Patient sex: F
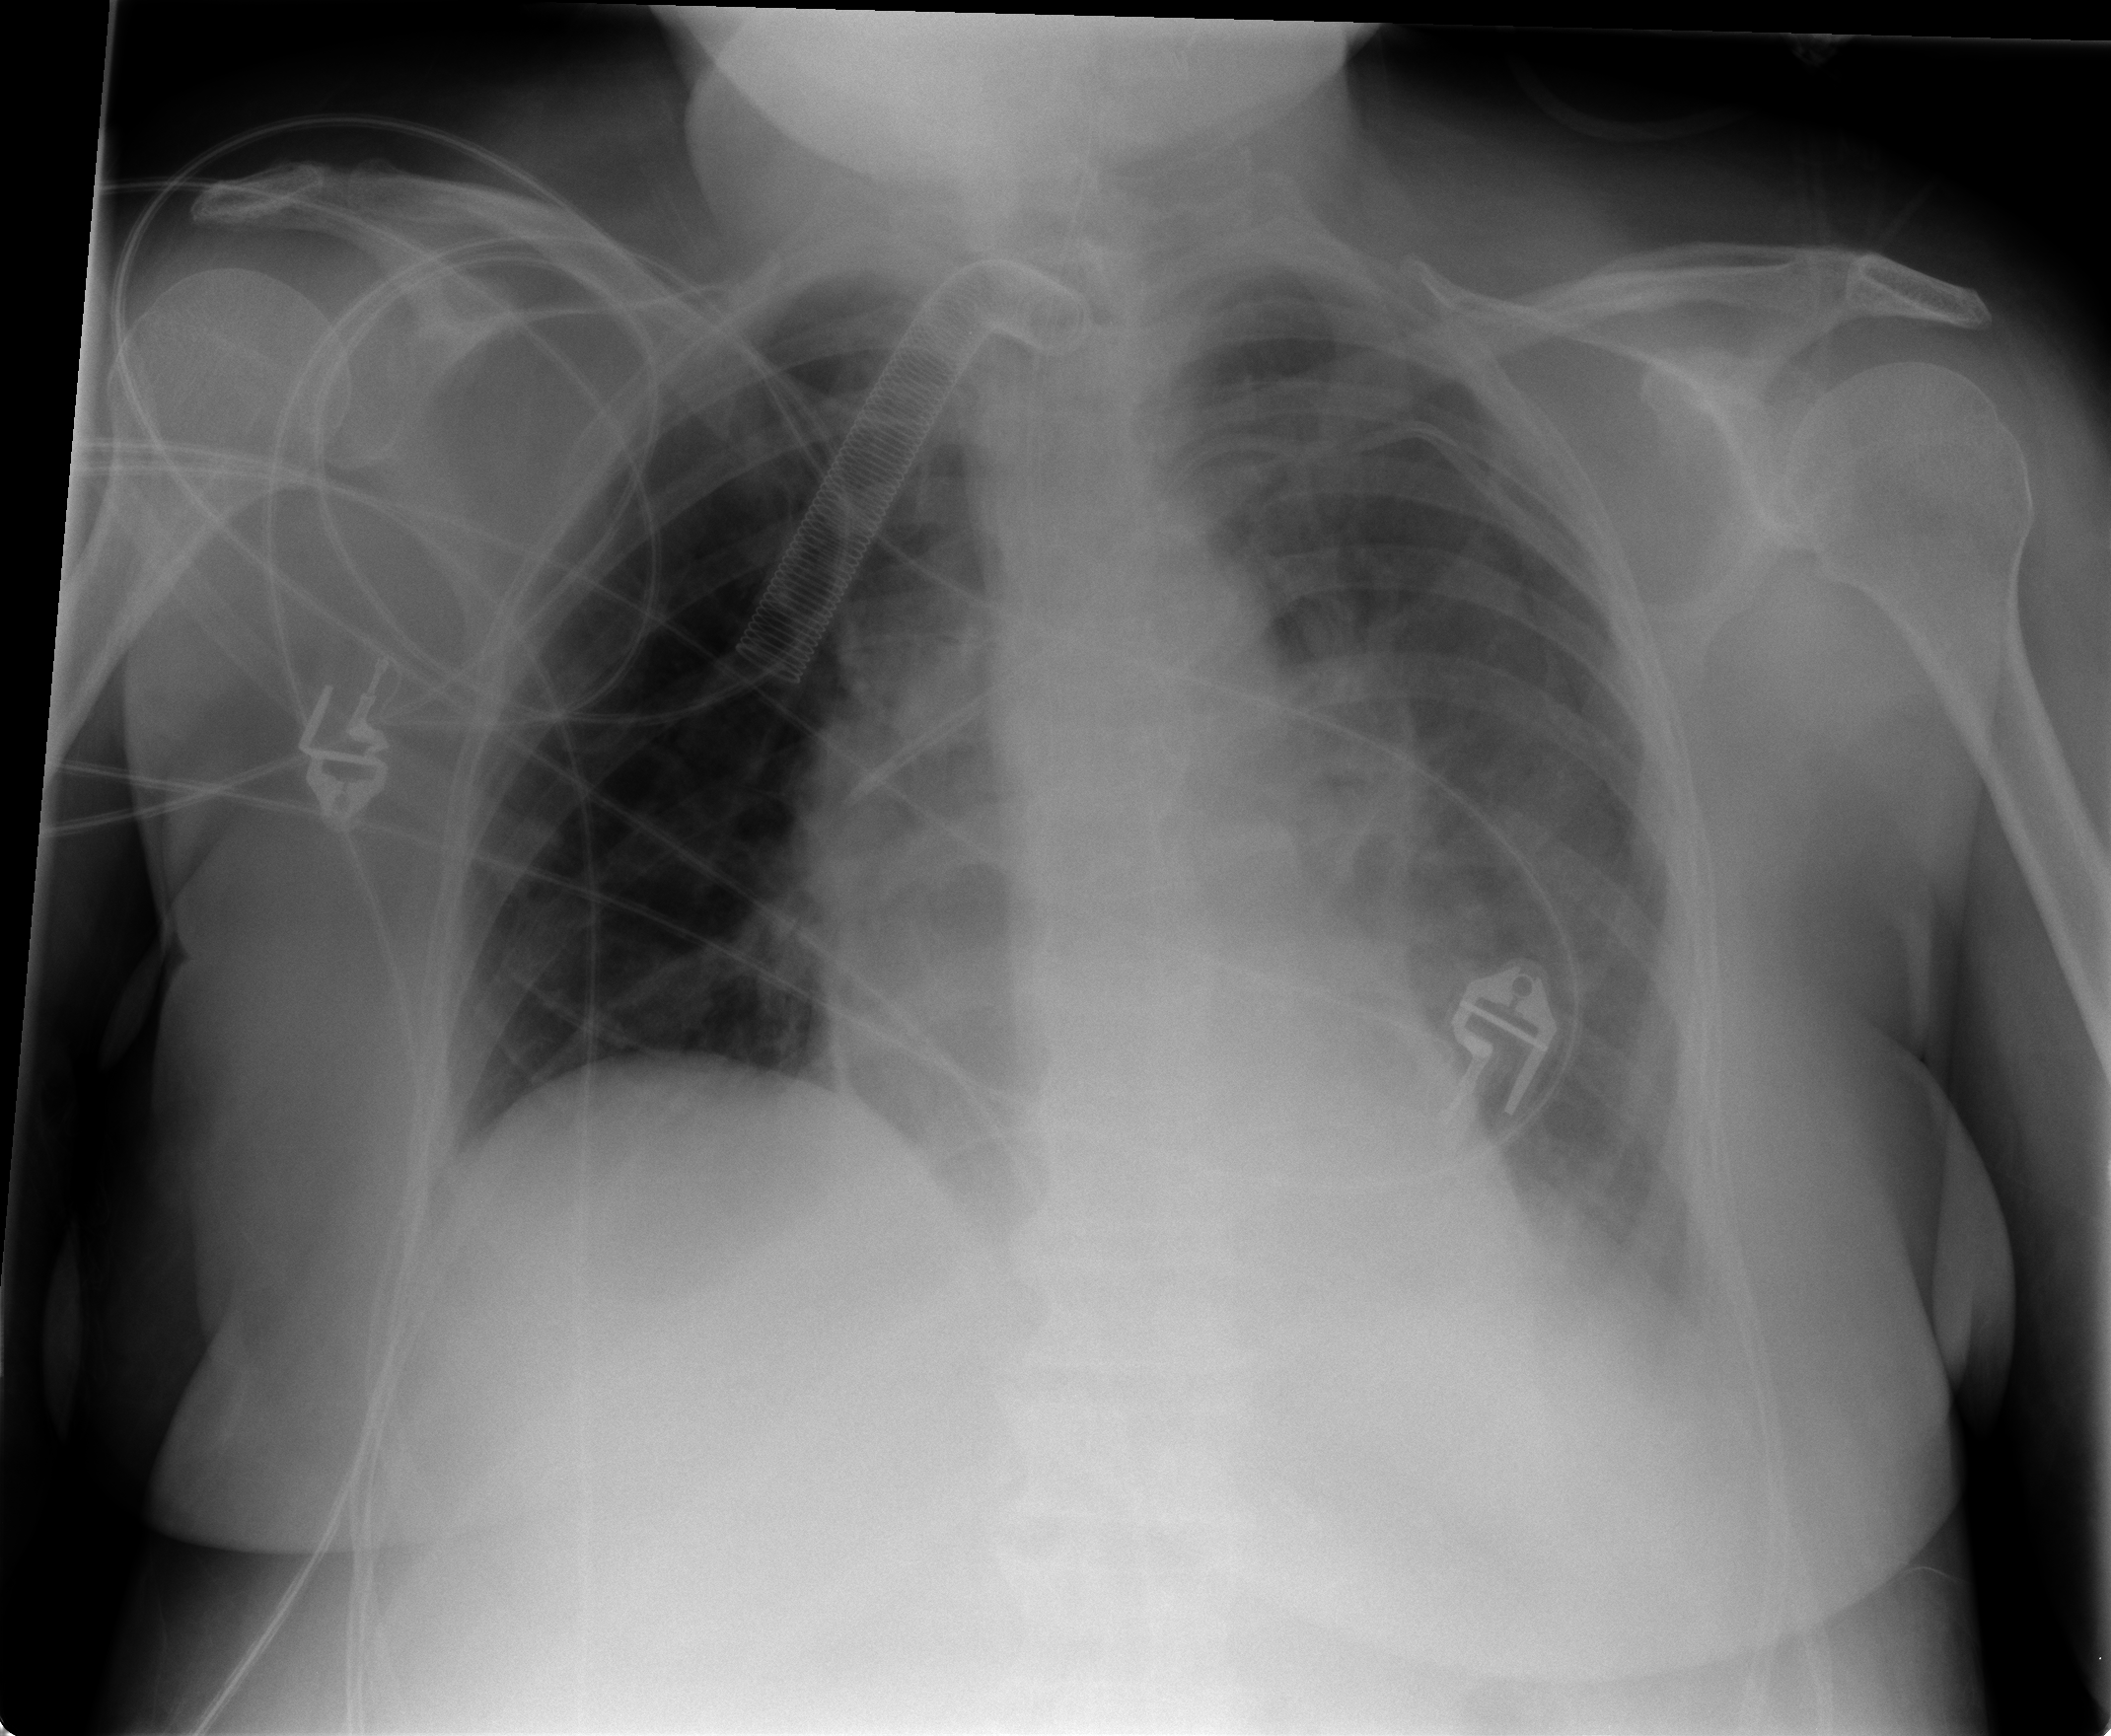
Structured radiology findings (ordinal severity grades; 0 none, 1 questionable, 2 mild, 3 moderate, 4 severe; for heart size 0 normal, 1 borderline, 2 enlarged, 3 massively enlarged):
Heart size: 0
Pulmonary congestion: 1
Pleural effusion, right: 0
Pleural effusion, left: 2
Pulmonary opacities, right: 0
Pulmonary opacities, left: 2
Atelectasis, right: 0
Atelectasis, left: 3